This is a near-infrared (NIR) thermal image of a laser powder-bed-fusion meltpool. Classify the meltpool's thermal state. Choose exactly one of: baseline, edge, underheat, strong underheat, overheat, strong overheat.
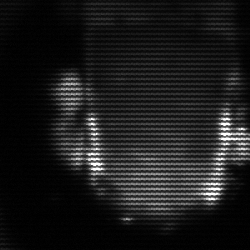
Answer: baseline